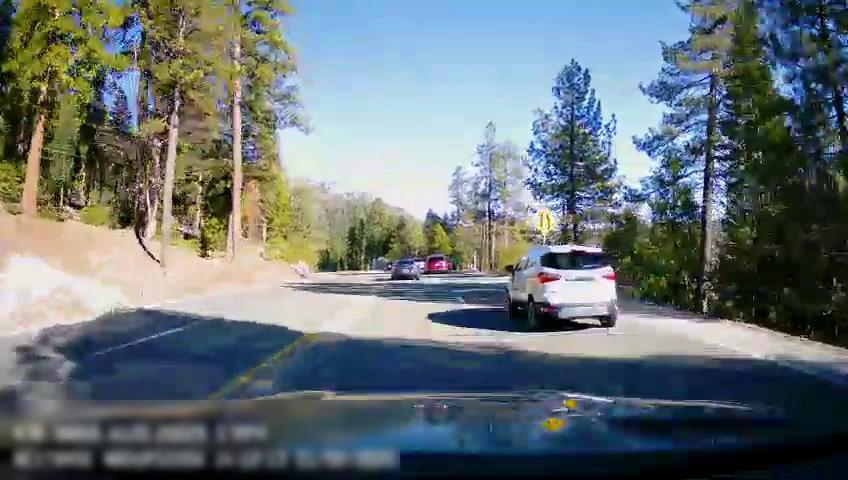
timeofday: Day
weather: Sunny
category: Drivable Space
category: Vehicles | Car
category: Vehicles | SUV
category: Vehicles | SUV
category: Lanes | Current Lane
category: Lanes | Alternate Lane
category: Lanes | Opposite Lane
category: Traffic | Signs